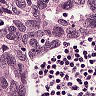
Metastatic tissue present: yes